Question: i have a datagrid that load the data from my database. in my datagrid, i also included the , so that i can checked or unchecked the row.
here is the picture.

here is my xaml.
'''
<DataGrid AutoGenerateColumns="False" Height="258" HorizontalAlignment="Left" Margin="12,0,0,12"
Name="dataGrid1" VerticalAlignment="Bottom" Width="479" ItemsSource="{Binding data}"
AlternatingRowBackground="#FFC4B0B0">
<DataGrid.Columns>
<DataGridTextColumn Binding="{Binding nCateogryID}" Header="No." IsReadOnly="True" Width="30" />
<DataGridTextColumn Binding="{Binding sCategoryDesc}" Header="Nama Kategori" IsReadOnly="True" Width="160" />
<DataGridTextColumn Binding="{Binding sCategoryItems}" Header="Keterangan Kategori" IsReadOnly="True" Width="170" />
<DataGridCheckBoxColumn Header="Checked?" />
</DataGrid.Columns>
</DataGrid>
'''
May question is:
How can i know which data already checked whenever i hit the 'Button'? I also do search on google, but found nothing.
i think like this. whenever i click 'Button', i will start to check for each row. how can i do it? any sample for that?
i also think to find another solution, how about using the event handler? thats mean whenever i click for the row and checked, i will trigger the event and check if is it checked or not. How can i do it?
For me, using the event handler is more achieveable because it's much faster rather i have to checked, and press button. lets say if i have only 10 rows, that's not a big problem. How about if i have 1000rows? if i check one by one, it will be troublesome. waste alot of time. any idea? thanks.
Or maybe use the datagrid_selectionchanged.
How can i check the checkbox has been checked or not?
because if we wait until user press button, then we check is checked or not, i think its a slow process. you have to check for each row. if my row only 10rows, maybe its okay. how about if i have 1000 rows need to check? thanks. :)
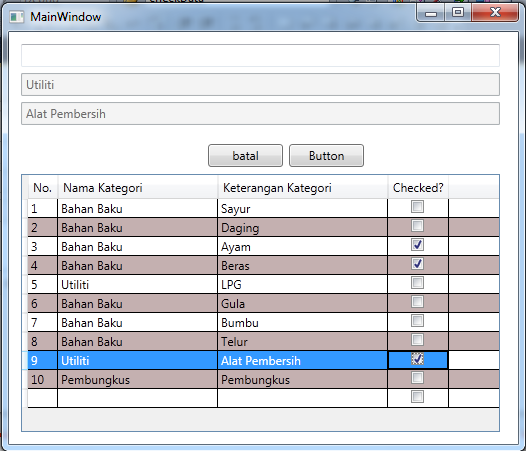
Answer: '''
for(int i=0;i<DataGrid.items.count-1;i++)
{
CheckBox chkBx = (CheckBox)DataGrid.items[i].Cells[3].FindControl("EmpId") ;
if( chkBx !=null && chkBx.Checked )
{
Response.Write(DataGrid.items[i].Cells[1].Text.ToString() );
}
}
'''
Here "EmpId" is checkbox name(control name) and i am using value of first cells for write. You can change the cell index as you want to use.